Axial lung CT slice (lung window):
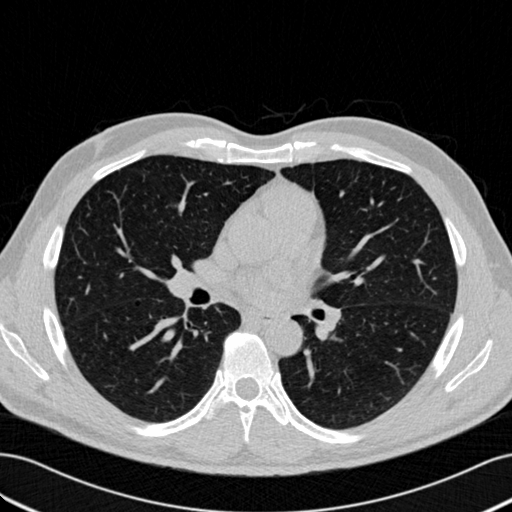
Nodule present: no